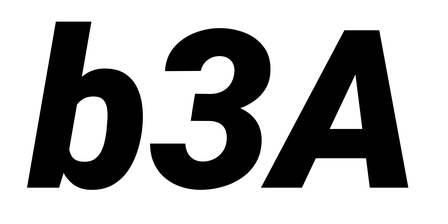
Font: Roboto-Italic_Black_Italic